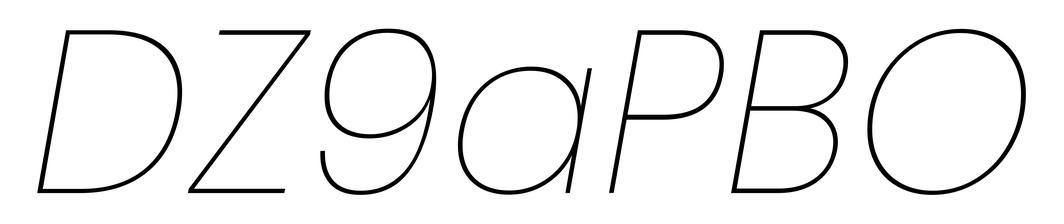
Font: Poppins-ThinItalic